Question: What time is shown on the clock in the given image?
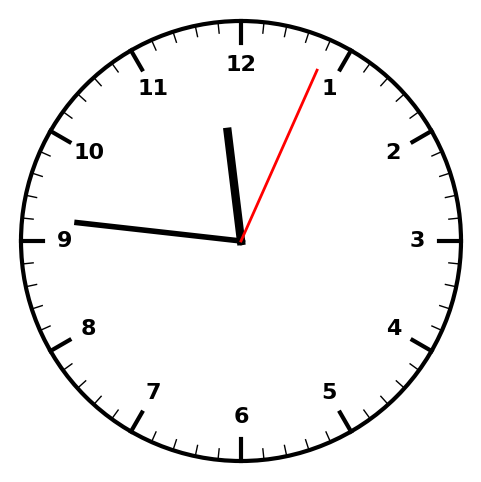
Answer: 11:46:04